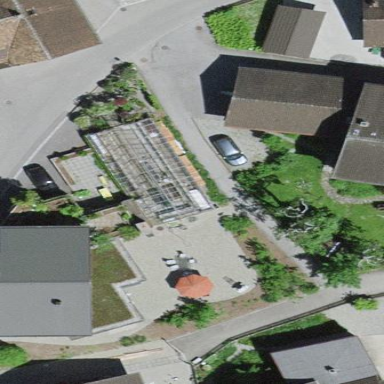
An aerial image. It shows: Greenhouse.